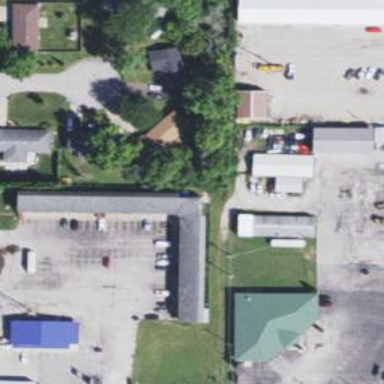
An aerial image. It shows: Building that is motel.